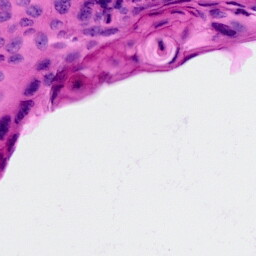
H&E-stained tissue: Cervix